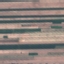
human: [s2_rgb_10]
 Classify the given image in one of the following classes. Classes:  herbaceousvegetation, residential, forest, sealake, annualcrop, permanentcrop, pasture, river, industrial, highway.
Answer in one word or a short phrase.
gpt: AnnualCrop